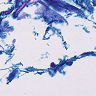
Metastatic tissue present: no